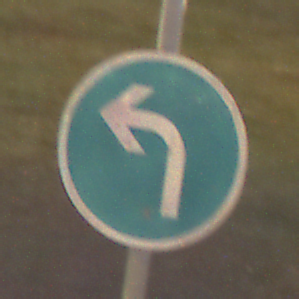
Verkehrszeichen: VorgeschriebeneFahrtrichtungLinks
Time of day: Night
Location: Outdoor (Suburban)
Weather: Clear
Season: NotSpecified
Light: Artificial